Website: home-depot
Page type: cart
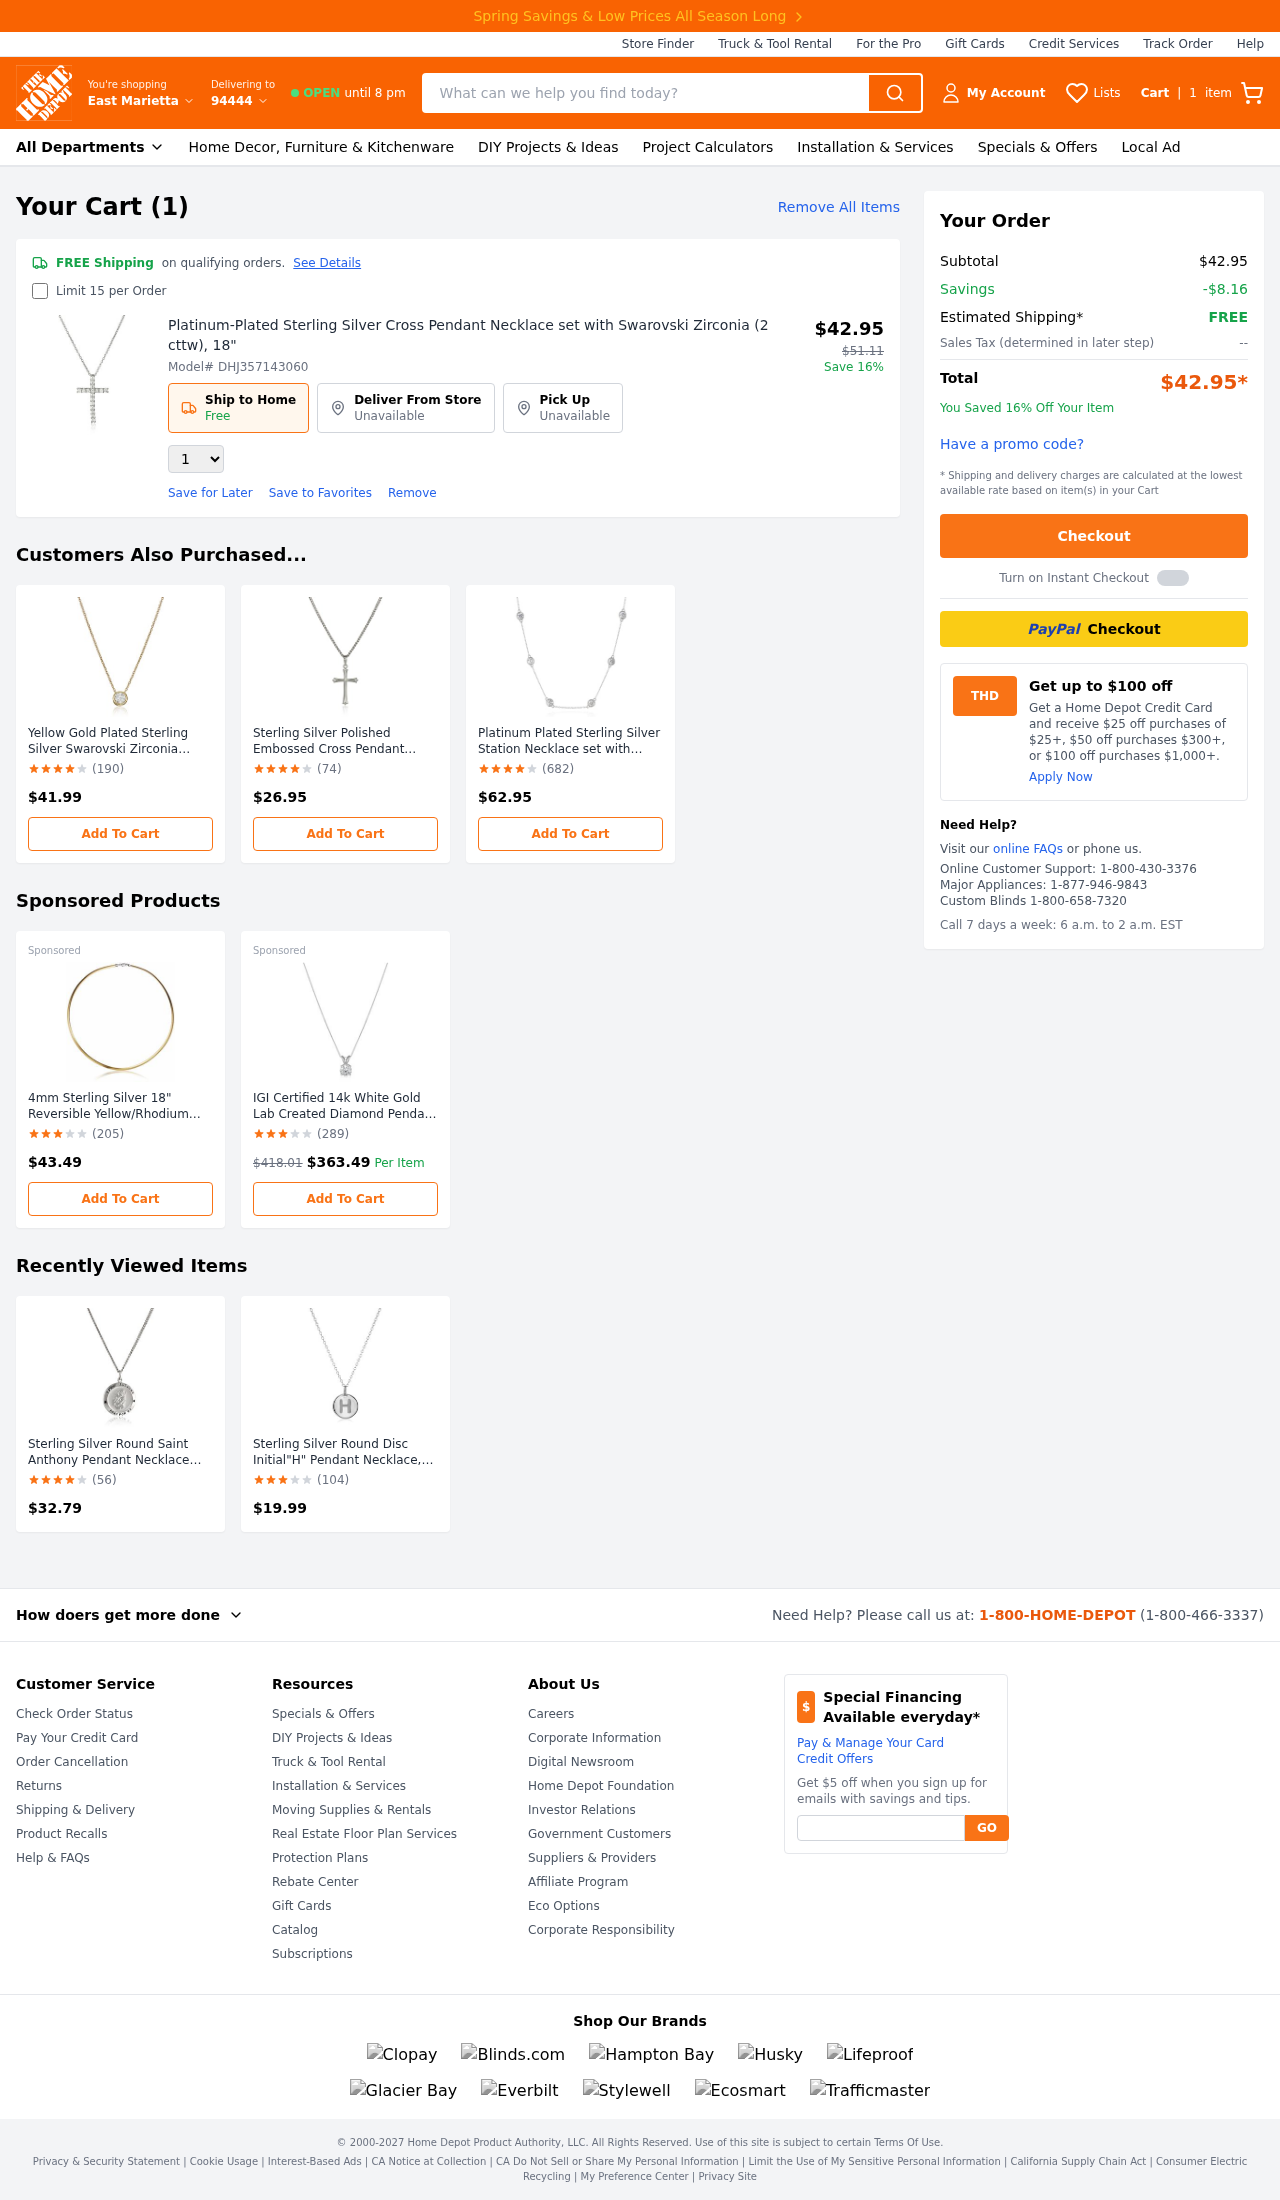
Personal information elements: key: PII_POSTCODE
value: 94444
Product elements: key: PRODUCT1_NAME
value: Platinum-Plated Sterling Silver Cross Pendant Necklace set with Swarovski Zirconia (2 cttw), 18"
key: PRODUCT1_PRICE
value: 42.95
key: PRODUCT1_QUANTITY
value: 1
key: PRODUCT2_NAME
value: Yellow Gold Plated Sterling Silver Swarovski Zirconia Round Bezel Pendant Necklace
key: PRODUCT2_NUM_RATINGS
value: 190
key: PRODUCT2_PRICE
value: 41.99
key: PRODUCT2_RATING
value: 4.7
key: PRODUCT3_NAME
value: Sterling Silver Polished Embossed Cross Pendant Necklace , 18"
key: PRODUCT3_NUM_RATINGS
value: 74
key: PRODUCT3_PRICE
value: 26.95
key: PRODUCT3_RATING
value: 4.3
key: PRODUCT4_NAME
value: Platinum Plated Sterling Silver Station Necklace set with Swarovski Zirconia (4mm), 18"
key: PRODUCT4_NUM_RATINGS
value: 682
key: PRODUCT4_PRICE
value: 62.95
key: PRODUCT4_RATING
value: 4.7
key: PRODUCT5_NAME
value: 4mm Sterling Silver 18" Reversible Yellow/Rhodium Domed Avvollo Omega Necklace
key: PRODUCT5_NUM_RATINGS
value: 205
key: PRODUCT5_PRICE
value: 43.49
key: PRODUCT5_RATING
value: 3.8
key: PRODUCT6_NAME
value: IGI Certified 14k White Gold Lab Created Diamond Pendant Necklace (1 ct, I-J Color, SI1-SI2 Clarity)
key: PRODUCT6_NUM_RATINGS
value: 289
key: PRODUCT6_PRICE
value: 363.49
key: PRODUCT6_RATING
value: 3.2
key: PRODUCT7_NAME
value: Sterling Silver Round Saint Anthony Pendant Necklace with Rhodium Plated Stainless Steel Chain, 20"
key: PRODUCT7_NUM_RATINGS
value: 56
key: PRODUCT7_PRICE
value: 32.79
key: PRODUCT7_RATING
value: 4.8
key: PRODUCT8_NAME
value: Sterling Silver Round Disc Initial"H" Pendant Necklace, 18.64"
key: PRODUCT8_NUM_RATINGS
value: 104
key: PRODUCT8_PRICE
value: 19.99
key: PRODUCT8_RATING
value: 3.9
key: PRODUCT1_ORIGINAL_PRICE
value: $51.11
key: PRODUCT6_ORIGINAL_PRICE
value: $418.01
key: PRODUCT_MODEL_NUMBER
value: DHJ357143060
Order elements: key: ORDER_NUM_ITEMS
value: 1
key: ORDER_SUBTOTAL
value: $42.95
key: ORDER_SAVINGS
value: -$8.16
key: ORDER_TOTAL
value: $42.95*
Search elements: key: HEADER_SEARCH
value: What can we help you find today?